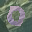
Label: 0